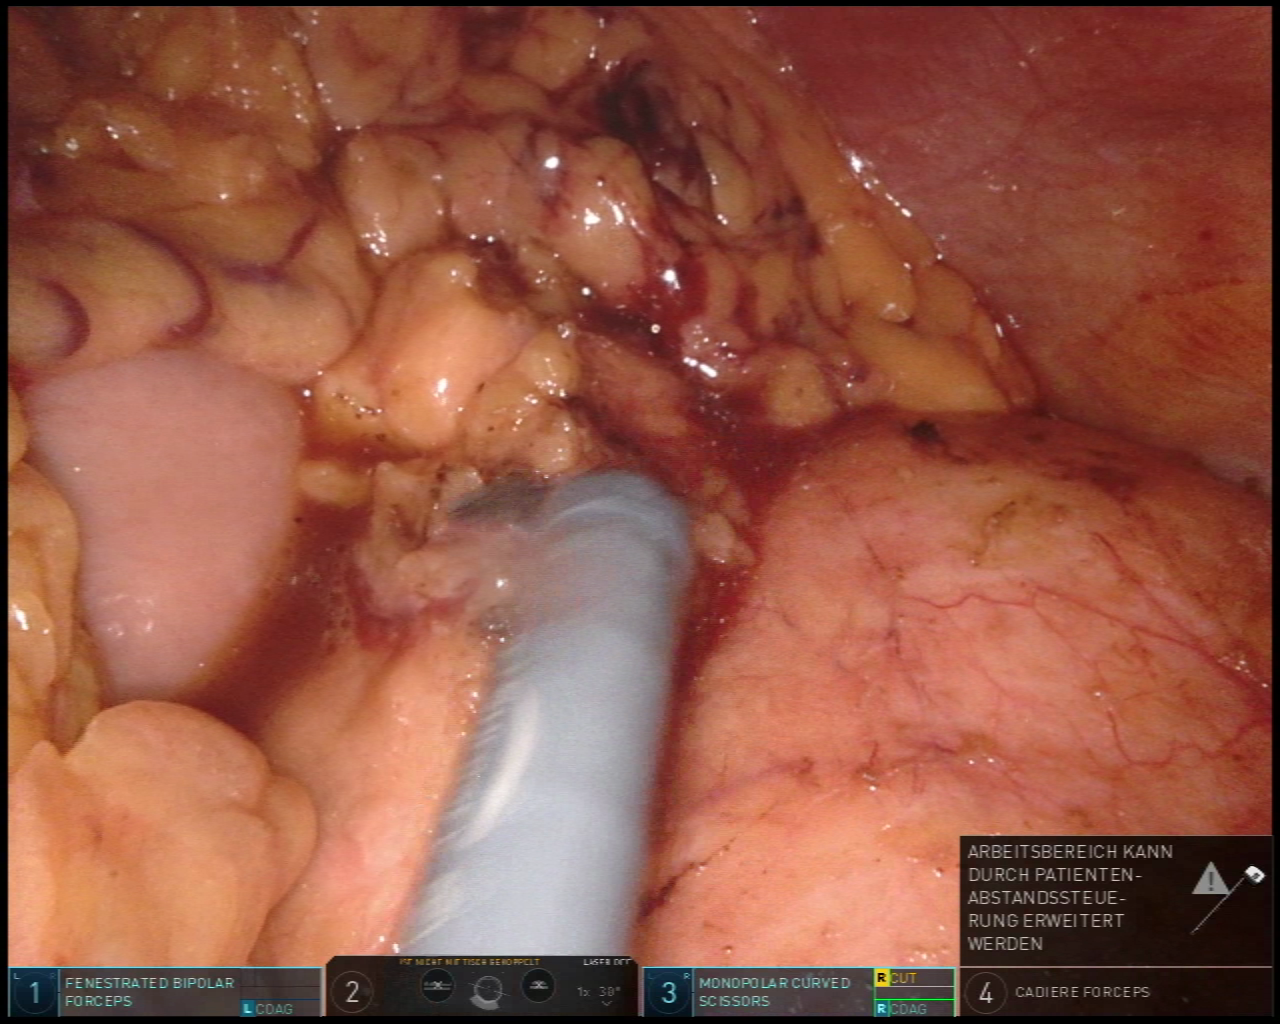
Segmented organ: stomach
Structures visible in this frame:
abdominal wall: yes
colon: no
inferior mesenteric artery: no
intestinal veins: no
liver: no
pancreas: no
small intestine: no
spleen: no
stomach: yes
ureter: no
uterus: no
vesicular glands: no